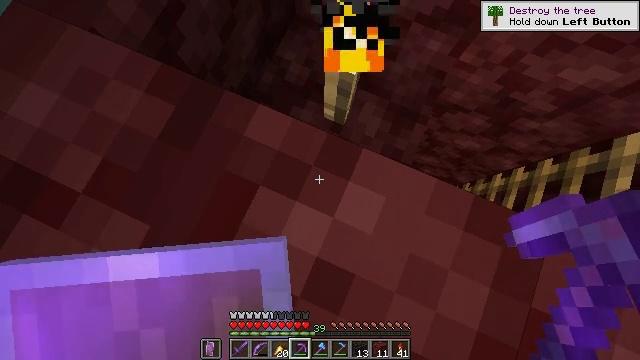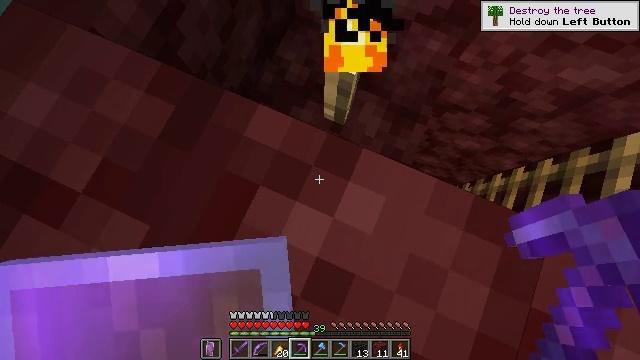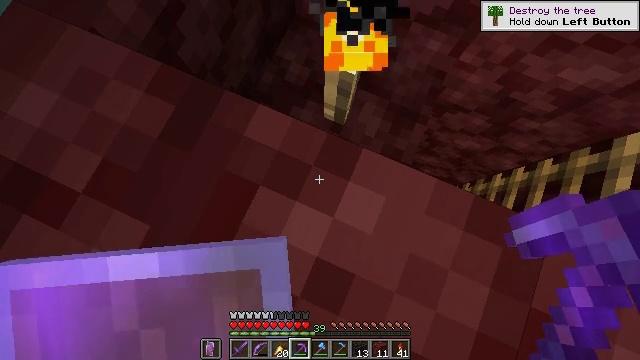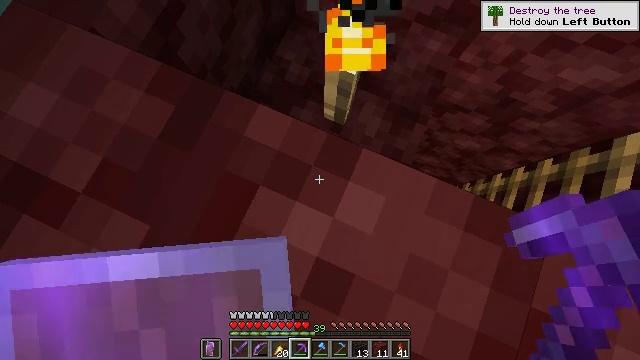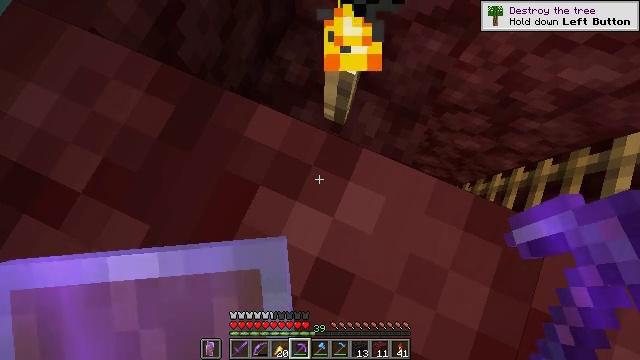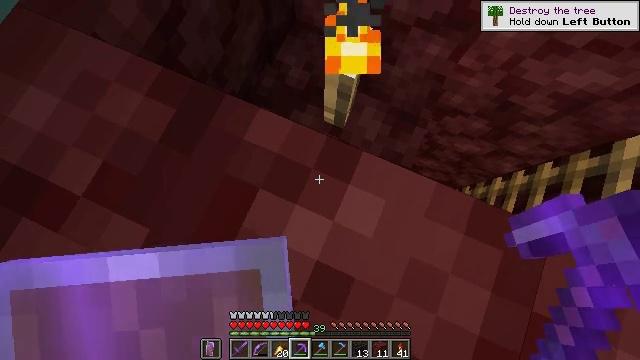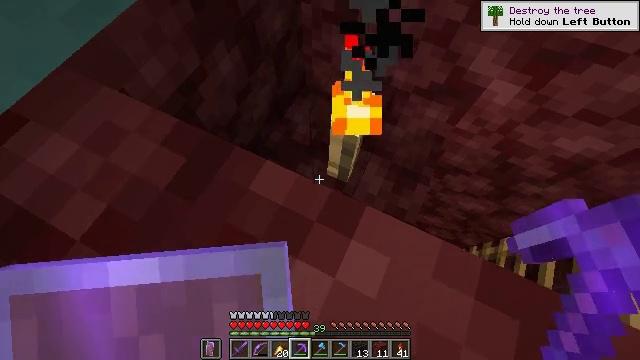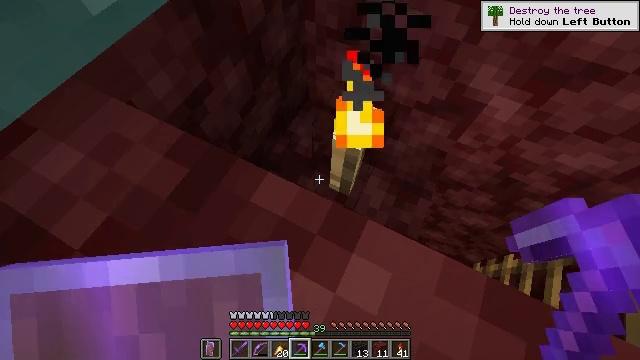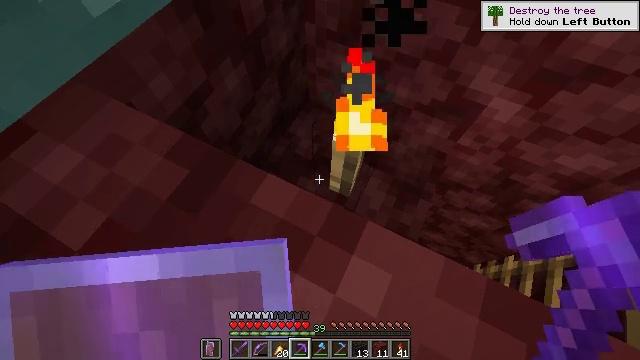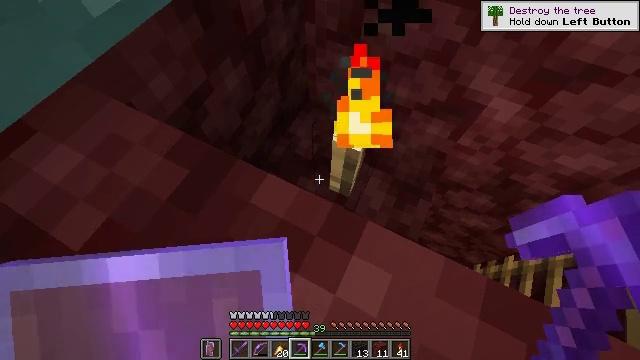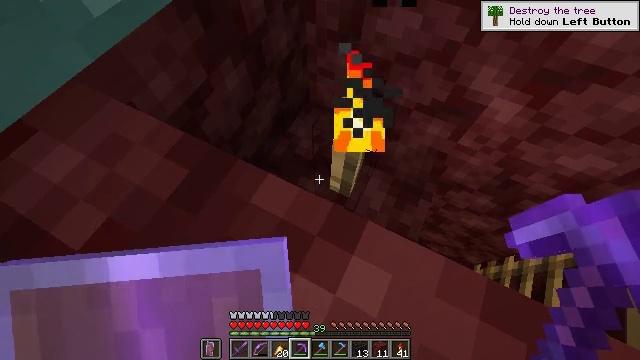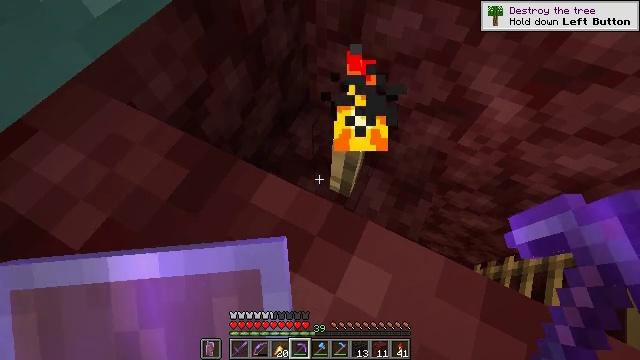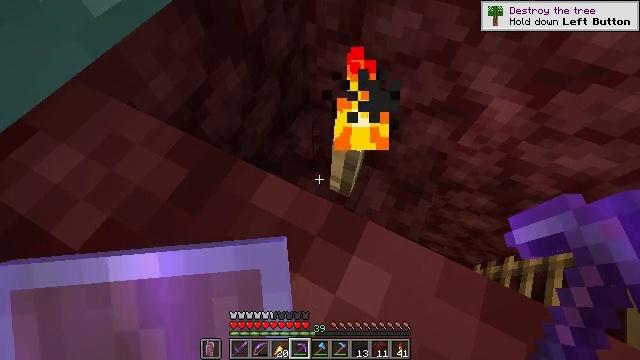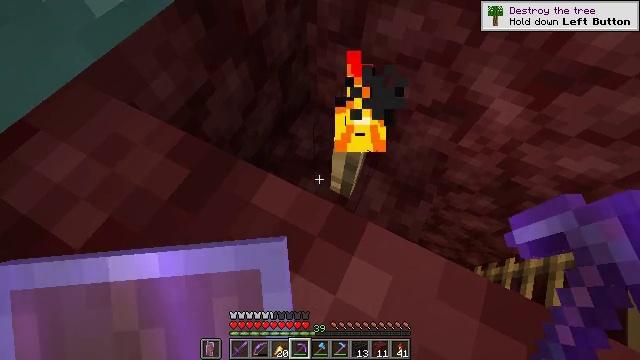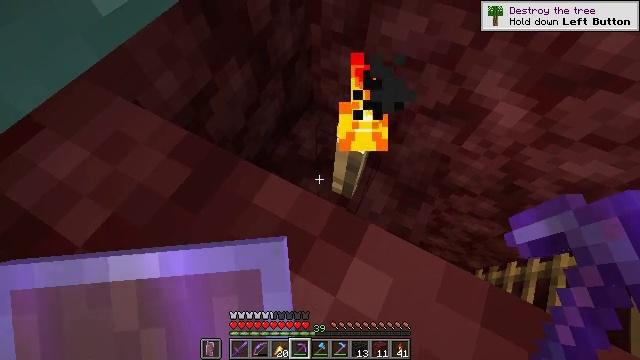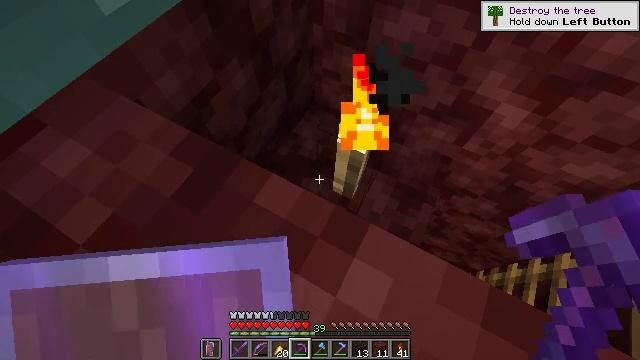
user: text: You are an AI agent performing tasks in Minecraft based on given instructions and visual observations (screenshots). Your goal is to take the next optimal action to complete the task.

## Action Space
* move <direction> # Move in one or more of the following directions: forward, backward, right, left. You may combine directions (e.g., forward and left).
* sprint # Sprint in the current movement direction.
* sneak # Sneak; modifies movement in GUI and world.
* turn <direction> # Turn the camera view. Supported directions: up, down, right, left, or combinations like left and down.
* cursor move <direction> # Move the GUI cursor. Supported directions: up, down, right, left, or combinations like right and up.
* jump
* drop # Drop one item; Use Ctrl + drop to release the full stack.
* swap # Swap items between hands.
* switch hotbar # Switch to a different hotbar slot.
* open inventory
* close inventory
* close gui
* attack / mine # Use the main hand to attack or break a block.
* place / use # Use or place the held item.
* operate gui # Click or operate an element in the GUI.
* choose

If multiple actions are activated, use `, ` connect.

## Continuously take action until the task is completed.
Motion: motion action
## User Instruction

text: Mine the sea lantern from the ocean monument.
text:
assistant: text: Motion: no_op
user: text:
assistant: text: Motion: no_op
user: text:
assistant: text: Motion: no_op
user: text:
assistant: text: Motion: no_op
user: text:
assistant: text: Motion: no_op
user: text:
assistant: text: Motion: turn left and up
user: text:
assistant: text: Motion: turn up
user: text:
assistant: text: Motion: no_op
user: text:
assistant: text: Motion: no_op
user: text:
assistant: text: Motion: no_op
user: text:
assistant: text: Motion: no_op
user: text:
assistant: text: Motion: no_op
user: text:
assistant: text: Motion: no_op
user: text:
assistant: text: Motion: no_op
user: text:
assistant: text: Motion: no_op
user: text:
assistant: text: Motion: no_op
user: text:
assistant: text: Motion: no_op
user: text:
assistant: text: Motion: no_op
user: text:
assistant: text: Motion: no_op
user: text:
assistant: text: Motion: no_op
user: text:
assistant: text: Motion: no_op
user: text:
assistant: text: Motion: no_op
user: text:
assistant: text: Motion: no_op
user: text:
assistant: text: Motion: turn right
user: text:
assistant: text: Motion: turn right and down
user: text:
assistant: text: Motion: turn right and down
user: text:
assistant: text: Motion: turn right
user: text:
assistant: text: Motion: no_op
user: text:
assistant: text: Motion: no_op
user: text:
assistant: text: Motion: no_op